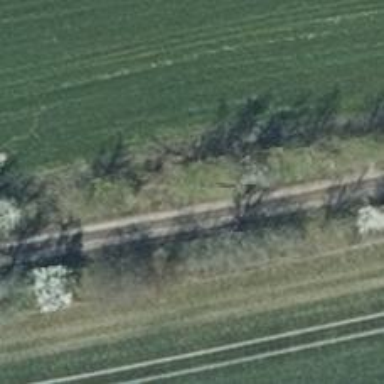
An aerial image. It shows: Row of trees in natural setting.